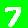
Digit: 7